Question: I am creating a database for an e-commerce website which have nested categories and i am using . My question is how can i access all the nodes in level 2 i.e , ,

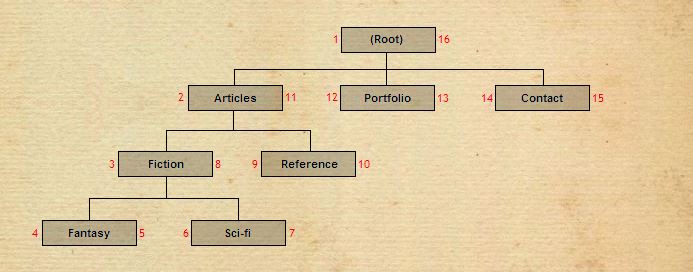
Answer: <URL> does not explicitly tells you how to get all the nodes from one level. But if you read it carefully it tells you how to do more -> get the depth count of each category. Then all you have to do is to filter by that depth.
'''
SELECT node.name, (COUNT(parent.name) - 1) AS depth
FROM nested_category AS node, nested_category AS parent
WHERE node.lft BETWEEN parent.lft AND parent.rgt
GROUP BY node.name
HAVING depth = 1
ORDER BY node.lft;
'''
In order to make use of the 'lft' and 'rgt' columns of the 'nested_category' table we should select the table twice.
'''
SELECT *
FROM nested_category AS node, nested_category AS parent
'''
if you inspect this query, you will find out that for each row in the 'nested_category' we select all the rows again. So what we want now, is to remove all the rows from the first table (the one we called 'AS node') where they are not child's of their 'parent'. That's why we filter with 'WHERE node.lft BETWEEN parent.lft AND parent.rgt'
I want to mention that this query:
'''
SELECT *
FROM nested_category AS node, nested_category AS parent
WHERE node.lft BETWEEN parent.lft AND parent.rgt
ORDER BY node.lft;
'''
is equal to
'''
SELECT *
FROM nested_category AS node
LEFT JOIN nested_category AS parent ON (node.lft BETWEEN parent.lft AND parent.rgt)
ORDER BY node.lft;
'''
So now we have all child's with their parents + 1 (because of way we filter, every 'child' belong to itself)
'''
+-------------+----------------------+-----+-----+-------------+----------------------+------+------+
| category_id | name | lft | rgt | category_id | name | lft | rgt |
+-------------+----------------------+-----+-----+-------------+----------------------+------+------+
| 1 | ELECTRONICS | 1 | 20 | 1 | ELECTRONICS | 1 | 20 |
| 2 | TELEVISIONS | 2 | 9 | 1 | ELECTRONICS | 1 | 20 |
| 2 | TELEVISIONS | 2 | 9 | 2 | TELEVISIONS | 2 | 9 |
| 3 | TUBE | 3 | 4 | 1 | ELECTRONICS | 1 | 20 |
| 3 | TUBE | 3 | 4 | 3 | TUBE | 3 | 4 |
| 3 | TUBE | 3 | 4 | 2 | TELEVISIONS | 2 | 9 |
| 4 | LCD | 5 | 6 | 2 | TELEVISIONS | 2 | 9 |
| 4 | LCD | 5 | 6 | 1 | ELECTRONICS | 1 | 20 |
| 4 | LCD | 5 | 6 | 4 | LCD | 5 | 6 |
| 5 | PLASMA | 7 | 8 | 1 | ELECTRONICS | 1 | 20 |
| 5 | PLASMA | 7 | 8 | 5 | PLASMA | 7 | 8 |
| 5 | PLASMA | 7 | 8 | 2 | TELEVISIONS | 2 | 9 |
| 6 | PORTABLE ELECTRONICS | 10 | 19 | 6 | PORTABLE ELECTRONICS | 10 | 19 |
| 6 | PORTABLE ELECTRONICS | 10 | 19 | 1 | ELECTRONICS | 1 | 20 |
| 7 | MP3 PLAYERS | 11 | 14 | 7 | MP3 PLAYERS | 11 | 14 |
| 7 | MP3 PLAYERS | 11 | 14 | 1 | ELECTRONICS | 1 | 20 |
| 7 | MP3 PLAYERS | 11 | 14 | 6 | PORTABLE ELECTRONICS | 10 | 19 |
| 8 | FLASH | 12 | 13 | 1 | ELECTRONICS | 1 | 20 |
| 8 | FLASH | 12 | 13 | 8 | FLASH | 12 | 13 |
| 8 | FLASH | 12 | 13 | 6 | PORTABLE ELECTRONICS | 10 | 19 |
| 8 | FLASH | 12 | 13 | 7 | MP3 PLAYERS | 11 | 14 |
| 9 | CD PLAYERS | 15 | 16 | 1 | ELECTRONICS | 1 | 20 |
| 9 | CD PLAYERS | 15 | 16 | 9 | CD PLAYERS | 15 | 16 |
| 9 | CD PLAYERS | 15 | 16 | 6 | PORTABLE ELECTRONICS | 10 | 19 |
| 10 | 2 WAY RADIOS | 17 | 18 | 1 | ELECTRONICS | 1 | 20 |
| 10 | 2 WAY RADIOS | 17 | 18 | 10 | 2 WAY RADIOS | 17 | 18 |
| 10 | 2 WAY RADIOS | 17 | 18 | 6 | PORTABLE ELECTRONICS | 10 | 19 |
+-------------+----------------------+-----+-----+-------------+----------------------+------+------+
'''
Next step - get the depth count. In order to do that, we have to group by every child (the example uses 'GROUP BY node.name' but it can also be done on 'node.category_id' and count the number of 'parents' - 1 for each group '(COUNT(parent.name) - 1) AS depth' (its also fine to use 'parent.category_id' instead)
So doing
'''
SELECT node.*, (COUNT(parent.category_id) - 1) AS depth
FROM nested_category AS node
LEFT JOIN nested_category AS parent ON (node.lft BETWEEN parent.lft AND parent.rgt)
GROUP BY node.category_id
ORDER BY node.lft;
'''
we get this
'''
+-------------+----------------------+-----+-----+-------+
| category_id | name | lft | rgt | depth |
+-------------+----------------------+-----+-----+-------+
| 1 | ELECTRONICS | 1 | 20 | 0 |
| 2 | TELEVISIONS | 2 | 9 | 1 |
| 3 | TUBE | 3 | 4 | 2 |
| 4 | LCD | 5 | 6 | 2 |
| 5 | PLASMA | 7 | 8 | 2 |
| 6 | PORTABLE ELECTRONICS | 10 | 19 | 1 |
| 7 | MP3 PLAYERS | 11 | 14 | 2 |
| 8 | FLASH | 12 | 13 | 3 |
| 9 | CD PLAYERS | 15 | 16 | 2 |
| 10 | 2 WAY RADIOS | 17 | 18 | 2 |
+-------------+----------------------+-----+-----+-------+
'''
And now is the final step, to say that we want only these records, who have depth = 1 ('HAVING depth = 1'. 'HAVING' is used here because it is applied after aggregates (and so it can filter on aggregates))
'''
SELECT node.*, (COUNT(parent.category_id) - 1) AS depth
FROM nested_category AS node
LEFT JOIN nested_category AS parent ON (node.lft BETWEEN parent.lft AND parent.rgt)
GROUP BY node.category_id
HAVING depth = 1
ORDER BY node.lft;
+-------------+----------------------+-----+-----+-------+
| category_id | name | lft | rgt | depth |
+-------------+----------------------+-----+-----+-------+
| 2 | TELEVISIONS | 2 | 9 | 1 |
| 6 | PORTABLE ELECTRONICS | 10 | 19 | 1 |
+-------------+----------------------+-----+-----+-------+
'''
I hope its more clear now. Again sorry for my bad English if i made some mistakes.